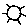
Label: sun